Field crop: tomato
Growth stage: 1
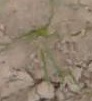
Species: cyperus